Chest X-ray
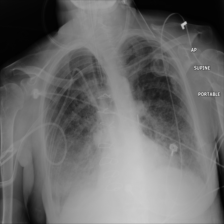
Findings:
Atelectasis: negative
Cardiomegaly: negative
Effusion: negative
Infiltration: positive
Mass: negative
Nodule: negative
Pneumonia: negative
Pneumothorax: negative
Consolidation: negative
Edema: negative
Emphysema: negative
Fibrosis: negative
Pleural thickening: negative
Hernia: negative